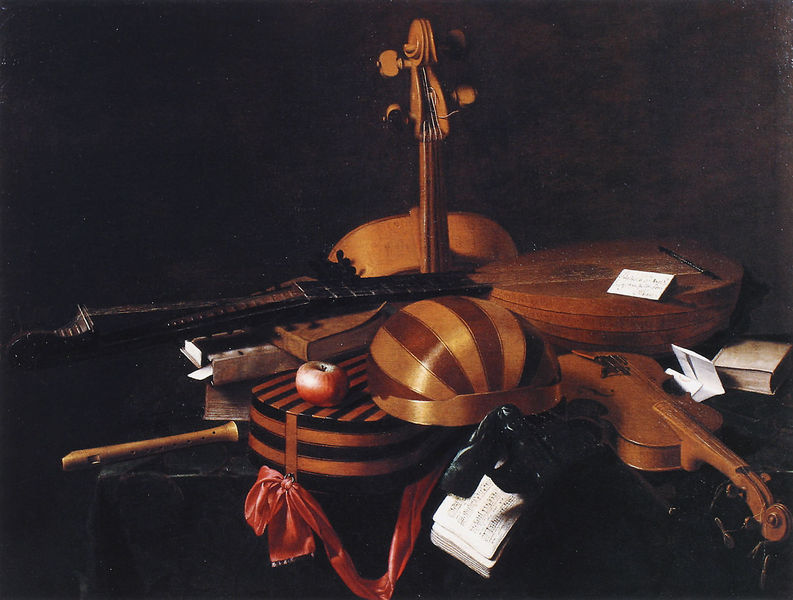
Titel: Musikinstrumente
Institution: Privatsammlung
Schlagwörter: blätter, dunkel, gemälde, braun, holz, schwarz, tisch, weiss, rot, tuch, schleife, band, hals, instrument, stoff, decke, bass, gitarre, instrumente, musik, stilleben, stillleben, apfel, bücher, papier, noten, steg, notenblätter, streifen, buch, zettel, durcheinander, trommel, stift, flöte, geige, violine, laute, mandoline, saiten, musikinstrumente, blockflöte, gewirr, schraube, brraun, knebel, saiteninstrumente, k, lautlos, ugra